Question: I'm confronted with an issue that causes my application to go-out-to-lunch. I've isolated the situation to involve a trivial update (no impact to keys or indices) on a parent entity, which is wrapped in a TransactionScope and SaveChanges() is run on the context immediately afterwards. A short while later, child entities related to the updated parent are inserted into a new context instance which is wrapped within an inner TransactionScope. When SaveChanges() is run for the children, the thread blocks until the SqlCommand.CommandTimeout is reached and the transaction is rolled back. Below is the code and models.
I've flattened the architecture for presentation here, but the outer transaction is started up by a job manager that processes a queue and spins up a wide variety of classes. The inner transaction logic actually sits inside a helper class whose intended use is to allow the job classes to make updates which are not rolled back should the outer transaction be undone.
My from-the-hip guess is that the inner SaveChanges() can't complete as the outer SaveChanges() and transaction hasn't been completed. This puts the parent in an indeterminate state so the constraints can't be validated. Though, my understanding of System.Transaction and EF is still pretty darn green.
The hope is to avoid an architectural change, or at least keep it super minor. We're currently running .NET4 and EF5. Suggestions? Much thanks in advance.
Fixed an title ambiguity and added a screen-shot of diagnostic output from SQL.
'''
using System;
using System.Linq;
using System.Transactions;
using SSI.Server.DataContext;
using SSI.Server.DataModel;
namespace MyBox
{
class MyBox
{
static void Main(string[] args)
{
Console.WriteLine("Firing up context...");
var context = new SsiContext();
if (!context.parent.Any(p => p.Name == "Mom"))
{
context.parent.Add(new parent()
{
Name = "Mom"
});
context.SaveChanges();
}
var tranOpts = new TransactionOptions();
tranOpts.IsolationLevel = IsolationLevel.ReadCommitted;
tranOpts.Timeout = TimeSpan.FromSeconds(300);
using (var outerTran = new TransactionScope(TransactionScopeOption.Required, tranOpts))
{
var mom = context.parent.FirstOrDefault(p => p.Name == "Mom");
if(mom == null) { throw new InvalidOperationException("Where's momma!?"); }
Console.WriteLine("Setting parent number and saving in first transaction...");
mom.Number = 1980;
context.SaveChanges();
using (var innerTran = new TransactionScope(TransactionScopeOption.RequiresNew, tranOpts))
{
Console.WriteLine("Second transaction create. Spinning up new context...");
var innerContext = new SsiContext();
Console.WriteLine("Creating new child, linking to parent, saving, and closing inner transaction...");
innerContext.child.Add(new child() { ParentId = mom.ParentId });
// Execution hangs here
innerContext.SaveChanges();
innerTran.Complete();
}
Console.WriteLine("Completing outer transaction...");
outerTran.Complete();
}
Console.WriteLine("Done");
Console.ReadKey();
}
}
}
'''
'''
public class parent
{
public string ParentId { get; set; }
public string Name { get; set; }
public int Number { get; set; }
protected virtual ICollection<child> children { get; set; }
}
'''
'''
public class parentMap : EntityTypeConfiguration<parent>
{
public parentMap()
{
this.HasKey(t => t.ParentId);
this.Property(t => t.ParentId).IsRequired().HasMaxLength(40);
this.Property(t => t.Name).HasMaxLength(20);
this.Property(t => t.Number);
}
'''
}
'''
public class child
{
public string ChildId { get; set; }
public string ParentId { get; set; }
public string Name { get; set; }
public int Number { get; set; }
protected virtual parent parent { get; set; }
}
'''
'''
public class childMap : EntityTypeConfiguration<child>
{
public childMap()
{
this.HasKey(t => t.ChildId);
this.Property(t => t.ChildId).IsRequired().HasMaxLength(40);
this.Property(t => t.ParentId).IsRequired().HasMaxLength(40);
this.Property(t => t.Name).HasMaxLength(20);
this.Property(t => t.Nubmer);
}
}
'''

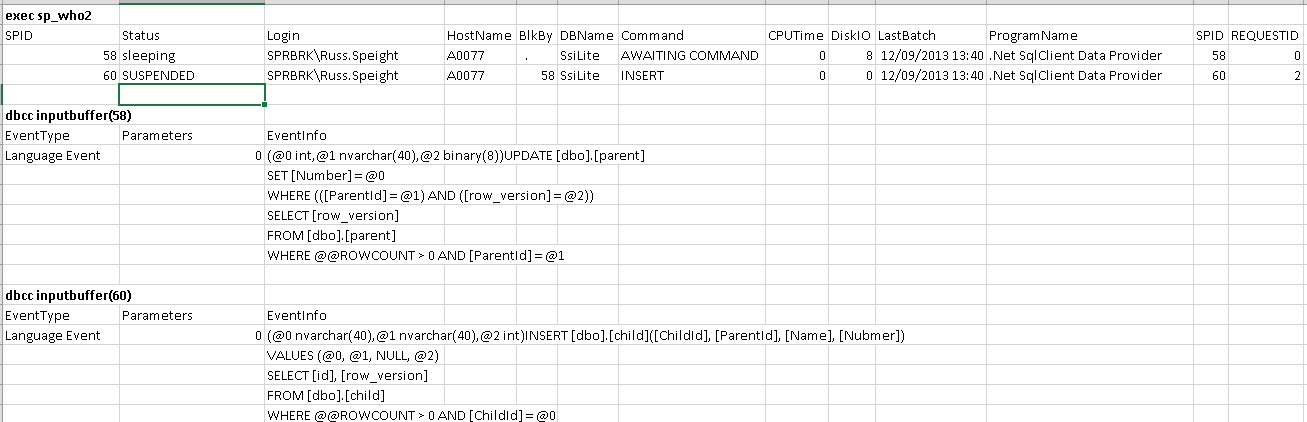
Answer: We ended up modifying the architecture by adding an empty virtual method to the base class all job classes derive from. After a job and the primary transaction complete, we fire off the job's potentially overridden "after-execute" method within a second transaction, allowing jobs a chance to persist data not contingent on the first transaction.